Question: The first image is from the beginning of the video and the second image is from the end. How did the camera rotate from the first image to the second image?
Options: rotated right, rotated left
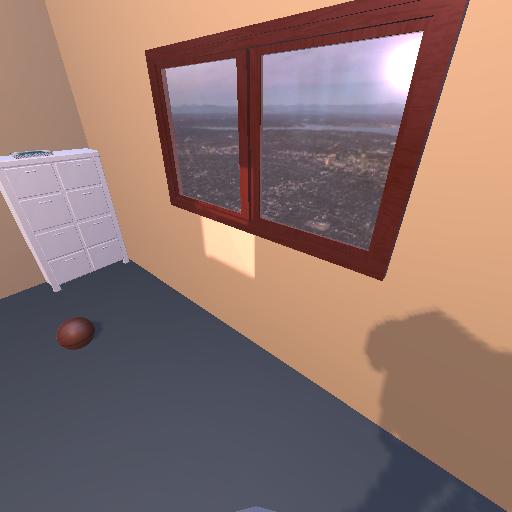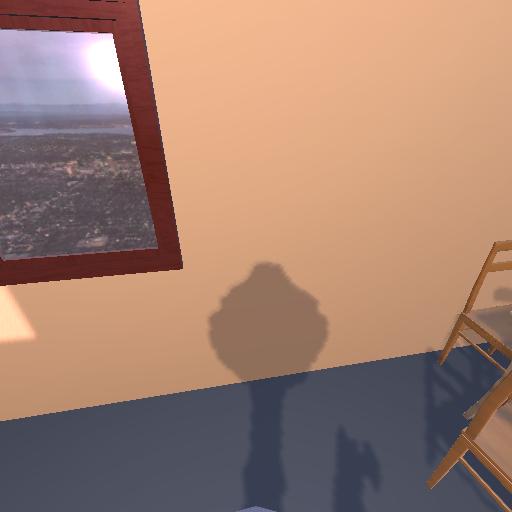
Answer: rotated right